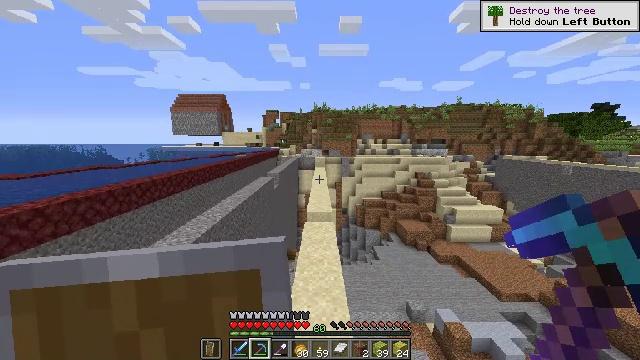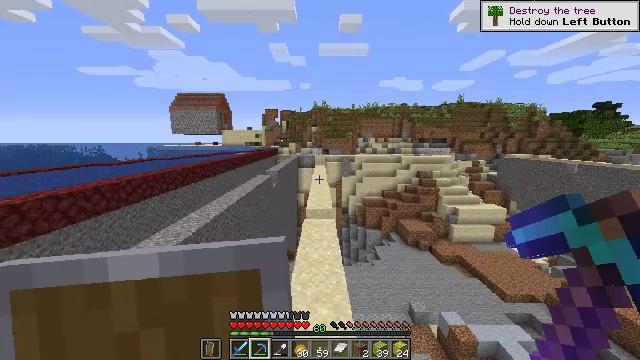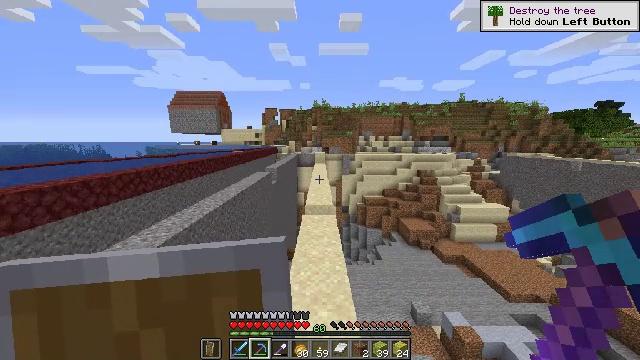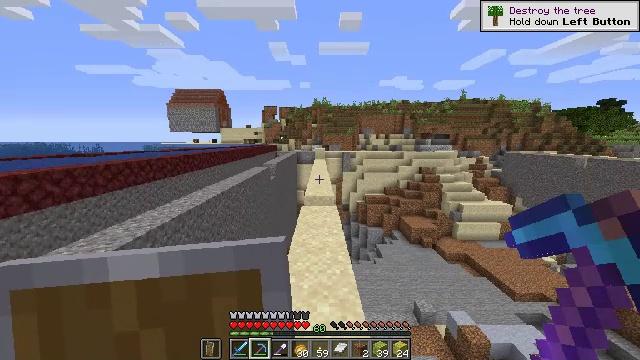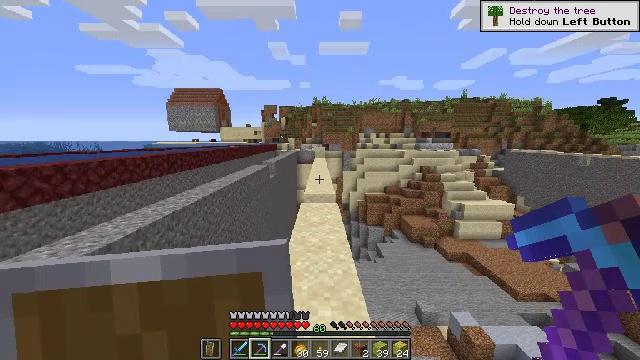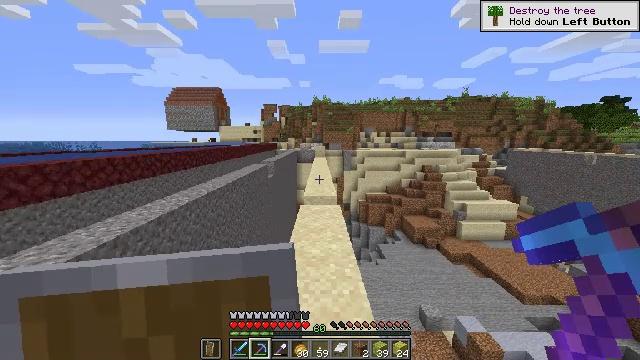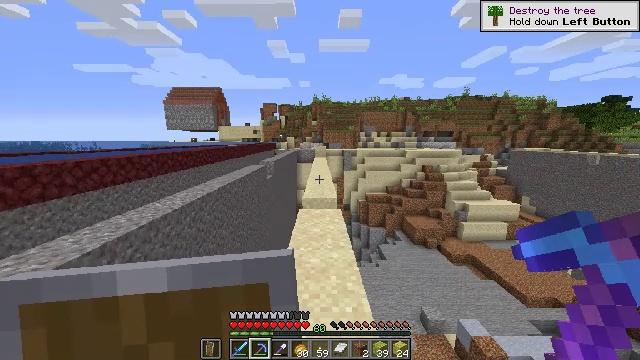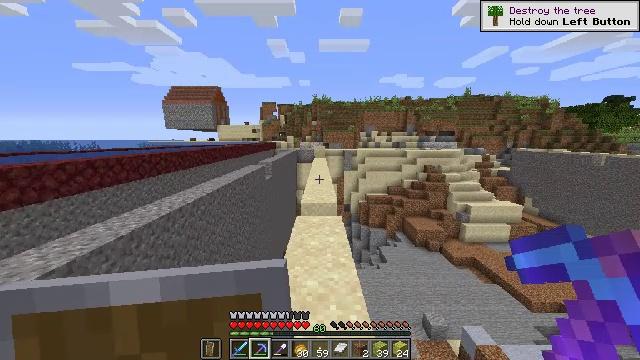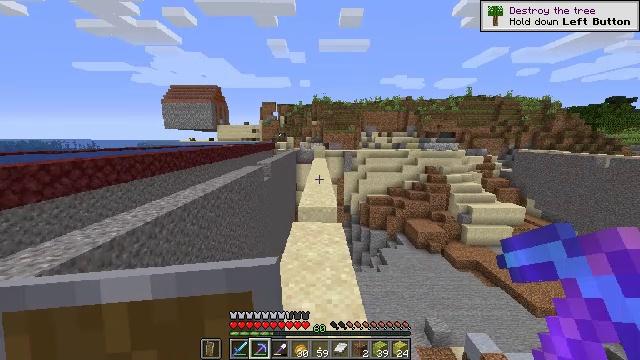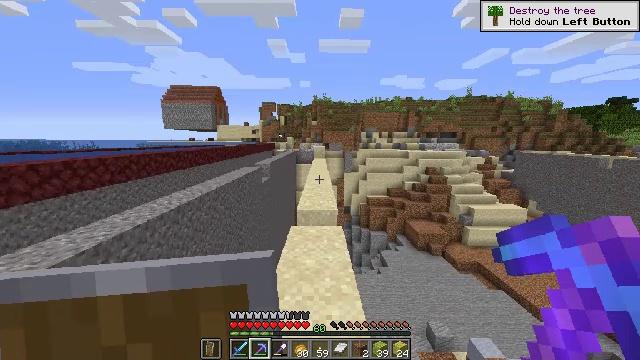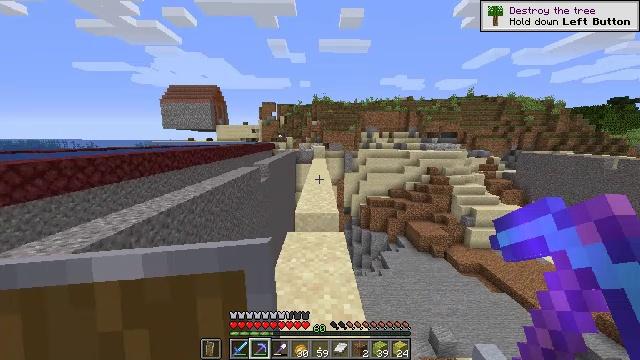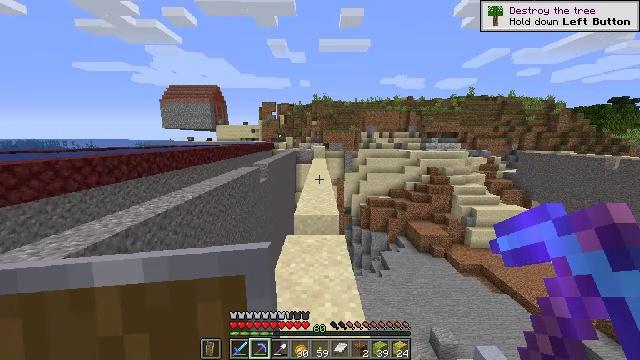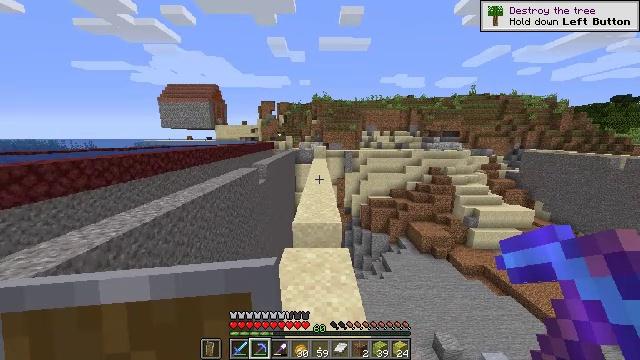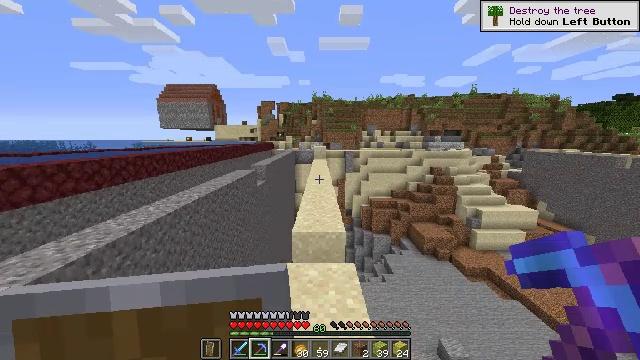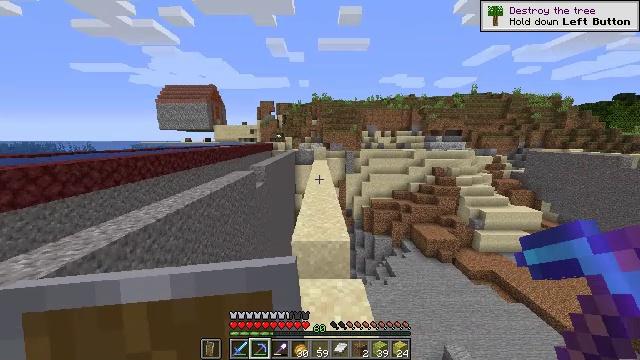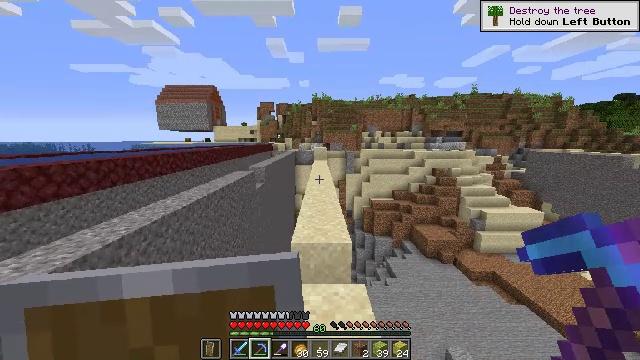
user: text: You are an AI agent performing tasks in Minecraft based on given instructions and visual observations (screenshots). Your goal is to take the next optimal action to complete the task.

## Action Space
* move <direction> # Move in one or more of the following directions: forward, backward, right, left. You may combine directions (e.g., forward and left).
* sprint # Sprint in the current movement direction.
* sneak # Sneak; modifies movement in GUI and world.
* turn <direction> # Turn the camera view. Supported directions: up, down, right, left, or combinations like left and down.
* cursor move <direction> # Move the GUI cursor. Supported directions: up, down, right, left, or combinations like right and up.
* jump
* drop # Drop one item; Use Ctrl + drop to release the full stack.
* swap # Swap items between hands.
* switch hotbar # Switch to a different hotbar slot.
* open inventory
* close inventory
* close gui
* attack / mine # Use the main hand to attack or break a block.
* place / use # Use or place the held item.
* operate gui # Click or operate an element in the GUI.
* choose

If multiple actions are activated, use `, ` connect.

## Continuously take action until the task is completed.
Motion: motion action
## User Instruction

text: Drop kelp from the inventory.
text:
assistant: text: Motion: move forward
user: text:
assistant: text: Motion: move forward
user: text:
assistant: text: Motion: move forward
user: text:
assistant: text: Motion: move forward
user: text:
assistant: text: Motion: move forward
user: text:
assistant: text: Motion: move forward
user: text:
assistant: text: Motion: move forward
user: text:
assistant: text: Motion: move forward
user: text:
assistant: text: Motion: move forward
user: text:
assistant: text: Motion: move forward
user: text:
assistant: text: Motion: move forward
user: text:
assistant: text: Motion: move forward
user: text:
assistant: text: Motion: move forward
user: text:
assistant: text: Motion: move forward
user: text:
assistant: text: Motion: move forward
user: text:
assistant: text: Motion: move forward
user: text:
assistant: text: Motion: move forward, jump
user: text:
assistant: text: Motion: move forward, jump
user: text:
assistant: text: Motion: move forward, jump
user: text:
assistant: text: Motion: move forward, jump
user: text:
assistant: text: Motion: move forward, jump
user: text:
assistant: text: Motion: move forward, jump
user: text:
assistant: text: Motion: move forward, jump
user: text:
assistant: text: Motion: move forward, jump
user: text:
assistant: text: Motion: move forward, jump
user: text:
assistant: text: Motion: move forward, jump
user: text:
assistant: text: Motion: move forward, jump
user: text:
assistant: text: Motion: move forward, jump
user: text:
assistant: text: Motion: move forward, jump
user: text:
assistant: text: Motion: move forward, jump